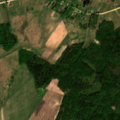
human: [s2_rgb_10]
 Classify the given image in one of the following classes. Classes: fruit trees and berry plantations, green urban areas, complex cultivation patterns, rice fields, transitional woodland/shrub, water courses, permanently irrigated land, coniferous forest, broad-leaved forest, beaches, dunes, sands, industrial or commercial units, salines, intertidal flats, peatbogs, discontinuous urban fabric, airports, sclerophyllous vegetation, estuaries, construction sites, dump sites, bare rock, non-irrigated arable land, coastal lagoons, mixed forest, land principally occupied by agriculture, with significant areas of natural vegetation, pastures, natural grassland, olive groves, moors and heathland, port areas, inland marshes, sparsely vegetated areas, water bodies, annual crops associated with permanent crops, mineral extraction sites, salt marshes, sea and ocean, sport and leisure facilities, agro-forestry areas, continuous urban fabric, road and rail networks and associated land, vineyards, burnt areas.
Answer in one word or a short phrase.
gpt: non-irrigated arable land, pastures, complex cultivation patterns, broad-leaved forest, mixed forest